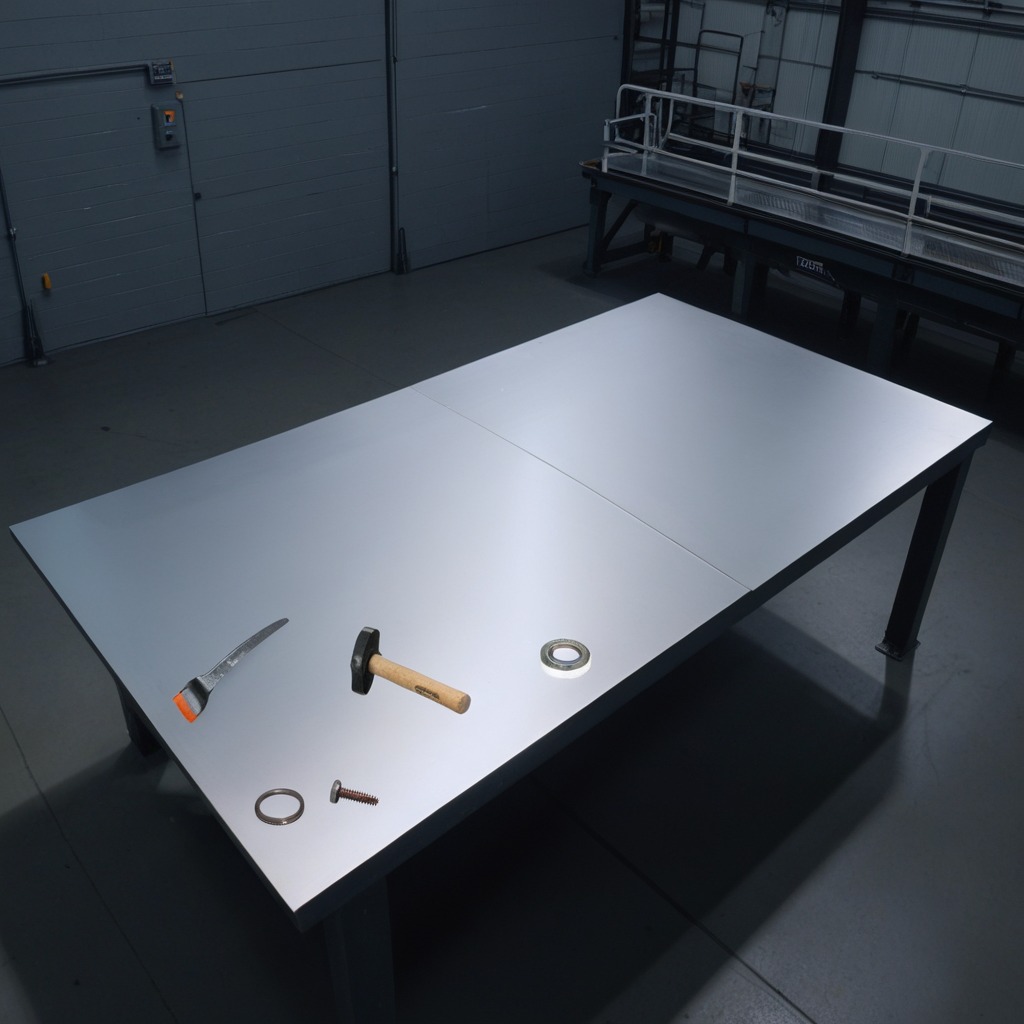
A metal ball bearing, a flat metal washer, a hammer, a metal machine screw, and a handheld metal saw are lying on the tabletop.